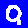
Digit: 9